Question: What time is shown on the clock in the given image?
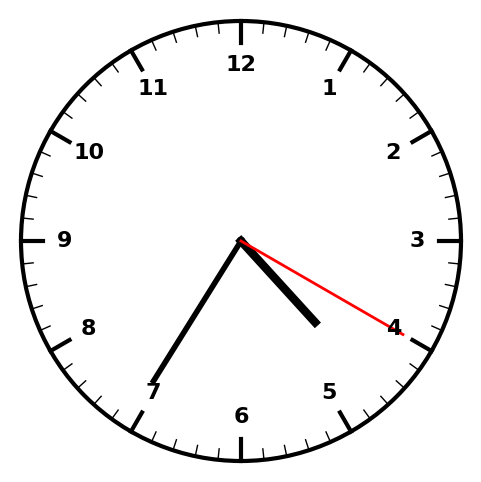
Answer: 04:35:20